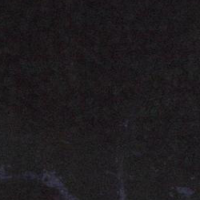
EUNIS habitat code: 41
Species observed at this site:
Sempervivum montanum